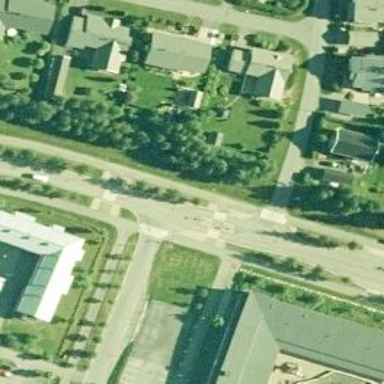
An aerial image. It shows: Marked crossing with pedestrian island.